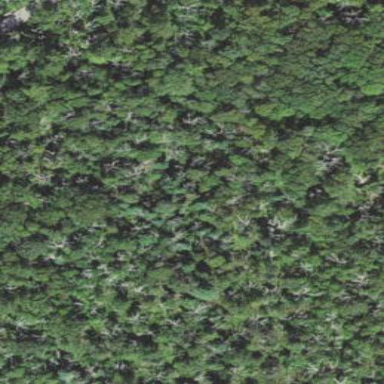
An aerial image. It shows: Mixed leaf woodland.